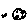
Label: moon